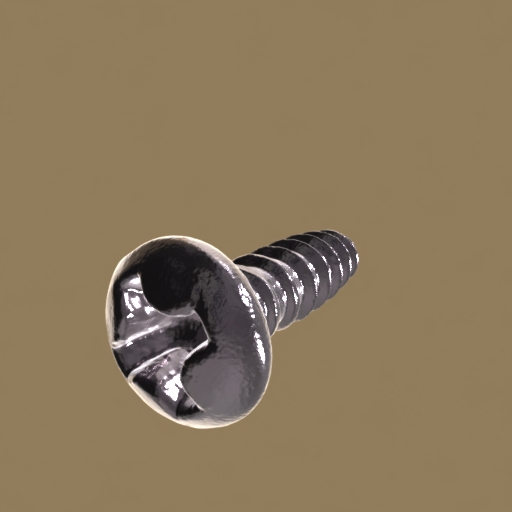
Label: screw